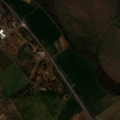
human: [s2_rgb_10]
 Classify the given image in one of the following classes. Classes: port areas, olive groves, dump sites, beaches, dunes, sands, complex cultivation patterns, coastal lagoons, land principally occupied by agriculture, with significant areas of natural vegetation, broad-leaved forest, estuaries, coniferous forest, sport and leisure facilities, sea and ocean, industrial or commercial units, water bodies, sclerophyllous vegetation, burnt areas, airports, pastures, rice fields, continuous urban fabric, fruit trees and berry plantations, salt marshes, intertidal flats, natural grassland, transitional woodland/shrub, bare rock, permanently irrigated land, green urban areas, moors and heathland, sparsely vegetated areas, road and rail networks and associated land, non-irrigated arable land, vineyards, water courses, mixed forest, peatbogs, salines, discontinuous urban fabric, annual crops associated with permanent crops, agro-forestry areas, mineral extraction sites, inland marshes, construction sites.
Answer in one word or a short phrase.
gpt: discontinuous urban fabric, permanently irrigated land, olive groves, annual crops associated with permanent crops, complex cultivation patterns